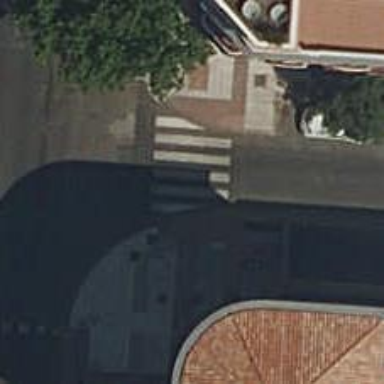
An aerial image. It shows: Marked road crossing.